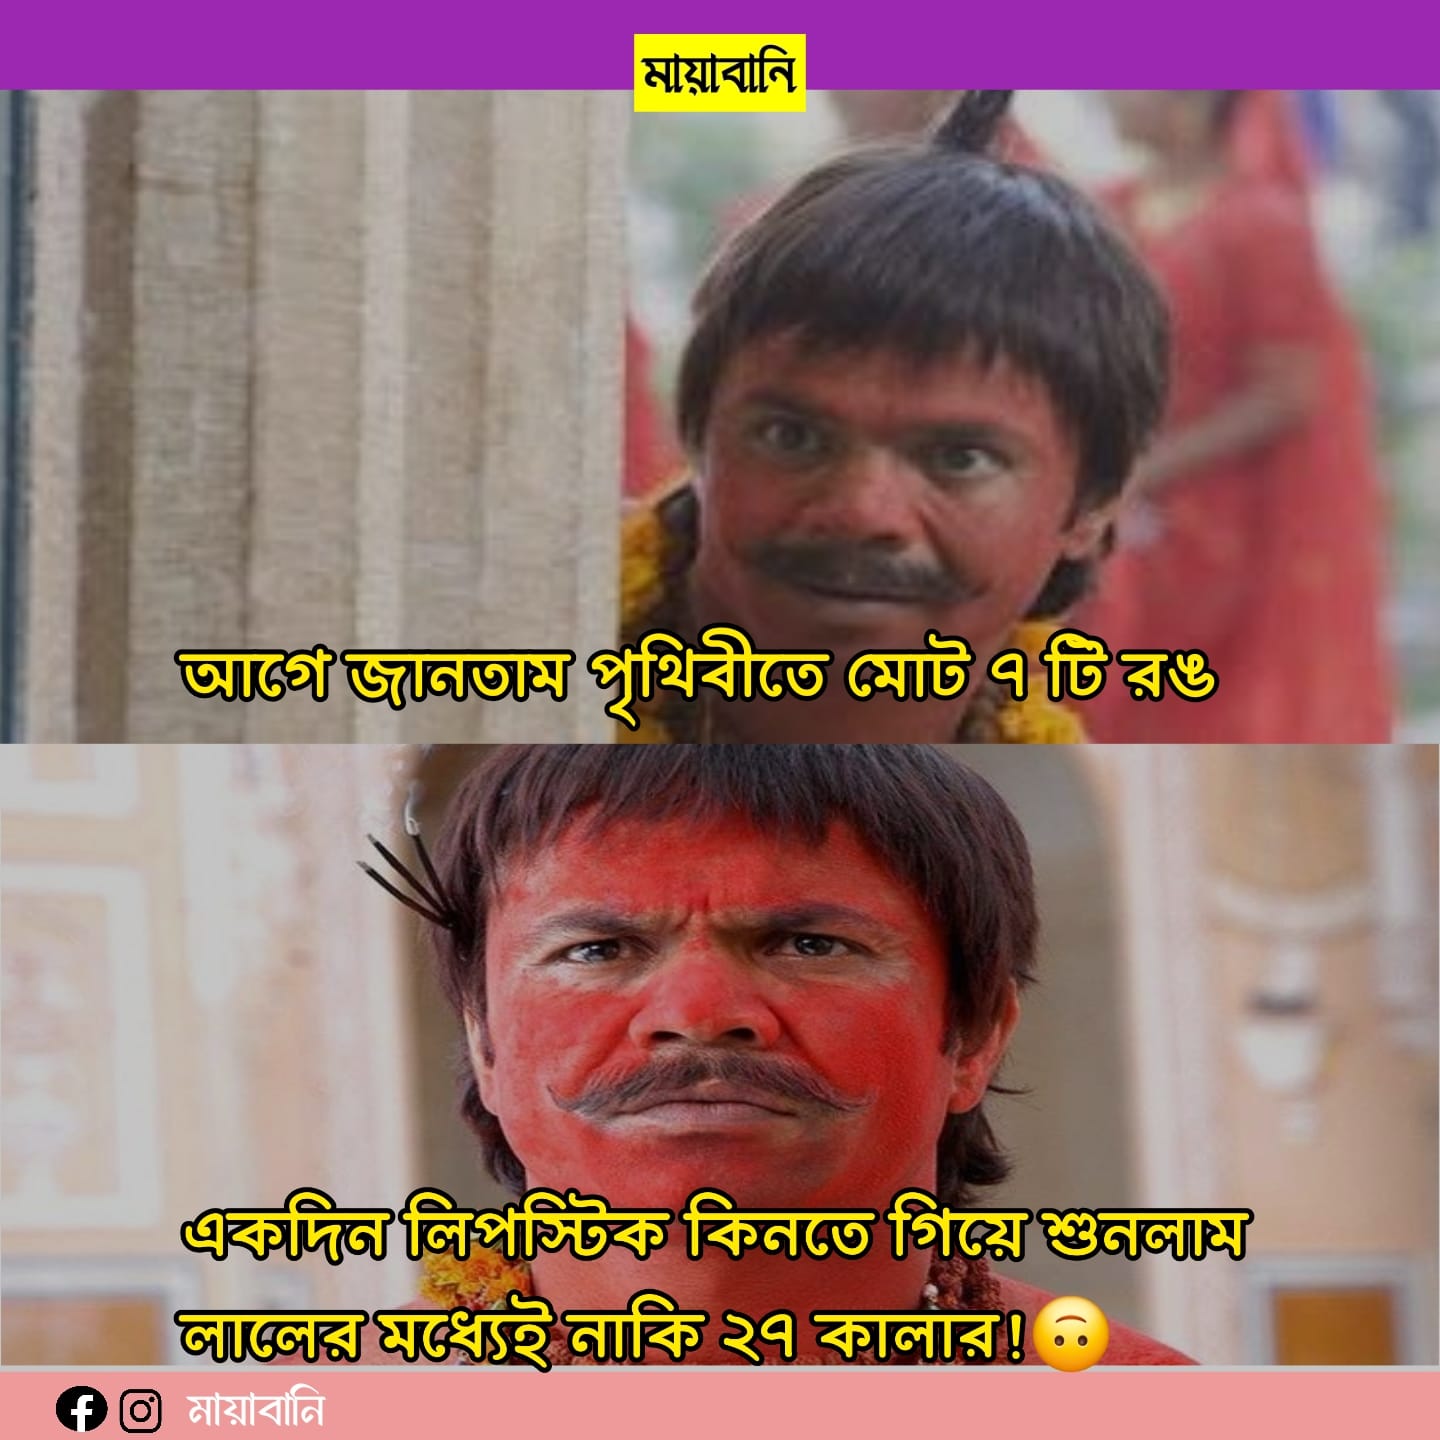
Text: আগে জানতাম পৃথিবীতে মোট ৭ টি রঙ একদিন লিপস্টিক কিনতে গিয়ে শুনলাম লালের মধ্যেই নাকি ২৭ কালার
Label: Non Hate